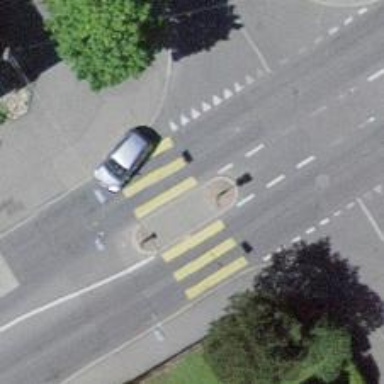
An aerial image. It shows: Uncontrolled crossing with zebra marking and island in the middle.